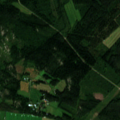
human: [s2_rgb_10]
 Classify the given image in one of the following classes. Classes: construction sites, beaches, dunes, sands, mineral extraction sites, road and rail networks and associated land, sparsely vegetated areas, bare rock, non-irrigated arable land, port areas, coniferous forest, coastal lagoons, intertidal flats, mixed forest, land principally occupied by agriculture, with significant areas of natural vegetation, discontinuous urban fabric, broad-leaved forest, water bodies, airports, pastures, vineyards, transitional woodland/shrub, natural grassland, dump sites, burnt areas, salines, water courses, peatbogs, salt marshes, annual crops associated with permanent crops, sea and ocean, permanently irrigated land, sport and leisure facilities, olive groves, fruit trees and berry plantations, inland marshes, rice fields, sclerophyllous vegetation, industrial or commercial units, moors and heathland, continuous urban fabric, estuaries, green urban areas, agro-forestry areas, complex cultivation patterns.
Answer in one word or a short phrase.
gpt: land principally occupied by agriculture, with significant areas of natural vegetation, coniferous forest, mixed forest